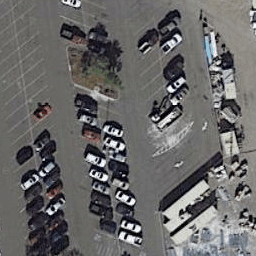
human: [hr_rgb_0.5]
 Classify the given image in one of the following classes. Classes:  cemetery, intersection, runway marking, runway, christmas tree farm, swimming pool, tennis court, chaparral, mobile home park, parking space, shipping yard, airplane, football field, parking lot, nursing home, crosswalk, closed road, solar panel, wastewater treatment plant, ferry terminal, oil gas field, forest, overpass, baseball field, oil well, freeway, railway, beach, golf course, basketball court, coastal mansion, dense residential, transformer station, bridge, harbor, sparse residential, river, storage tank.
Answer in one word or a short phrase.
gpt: parking lot